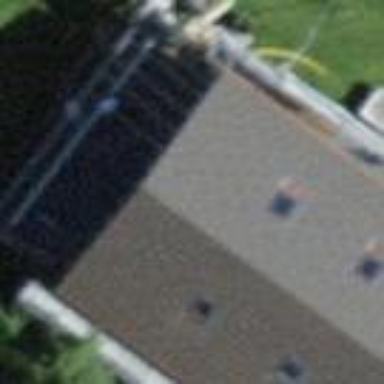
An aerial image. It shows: Barn.